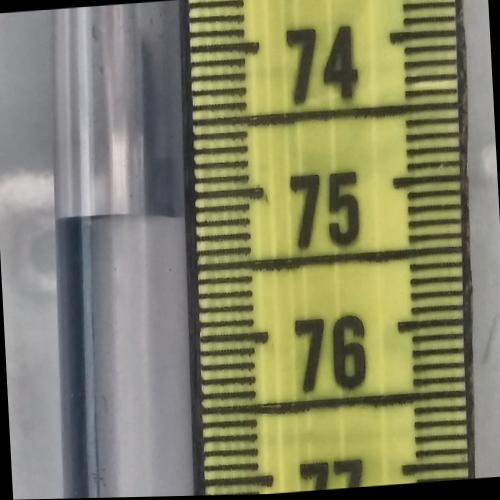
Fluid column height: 75.1 cm